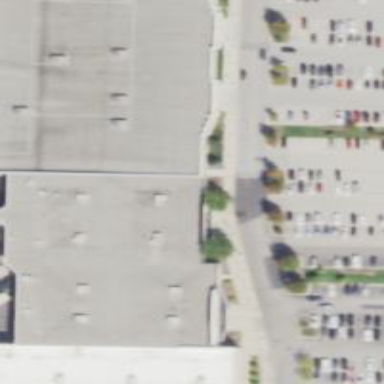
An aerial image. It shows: Retail building.